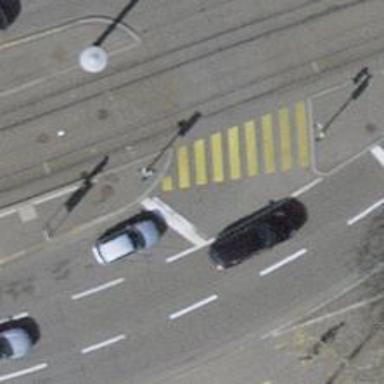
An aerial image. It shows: Road with traffic signals and zebra crossing marked by zebra lines.